Field crop: maize
Growth stage: 2
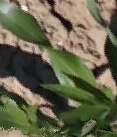
Species: maize